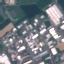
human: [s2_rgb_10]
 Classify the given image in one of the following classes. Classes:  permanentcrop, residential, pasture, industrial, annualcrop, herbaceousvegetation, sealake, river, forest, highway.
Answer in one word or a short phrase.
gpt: Industrial